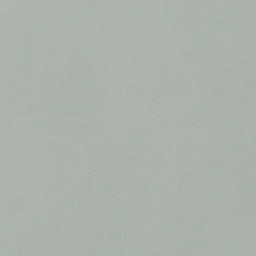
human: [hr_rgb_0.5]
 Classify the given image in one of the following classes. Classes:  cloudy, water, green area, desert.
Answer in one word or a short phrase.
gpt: cloudy